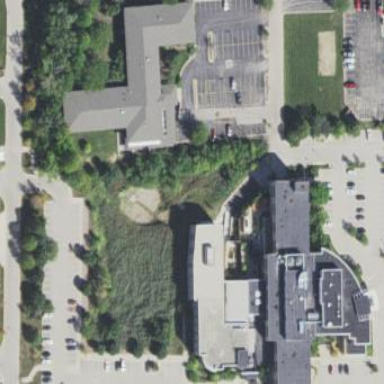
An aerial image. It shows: Hospital providing healthcare services.